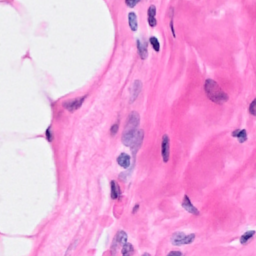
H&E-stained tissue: Breast